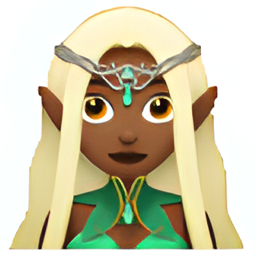
Name: woman elf medium dark skin tone
Emoji: 🧝🏾‍♀️
Group: People & Body
Sub-group: person-fantasy